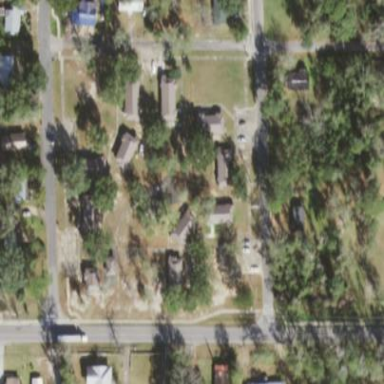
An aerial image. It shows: Residential area consisting of single-family homes.